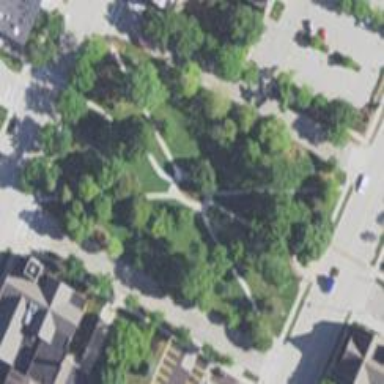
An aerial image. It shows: Lovely park for leisure and relaxation.